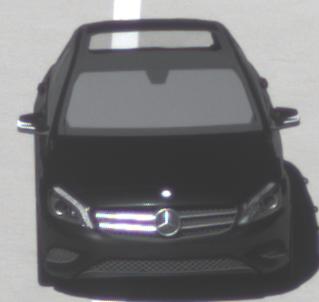
Make: Mercedes-Benz
Model: A 180
Detailed model: A-Class (176)
Model produced from: 2012/09
Model produced until: 2015/07
Doors: 5
Color: black
Road condition: dry road
Daytime: midday
Contrast: high contrast